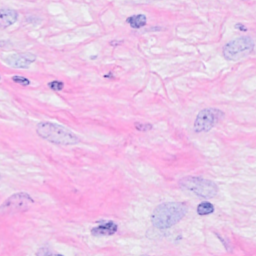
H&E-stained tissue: Breast